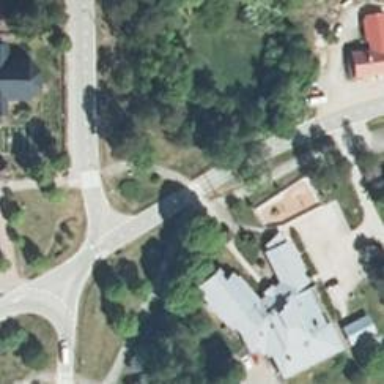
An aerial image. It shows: Marked crossing on the road.